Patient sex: M
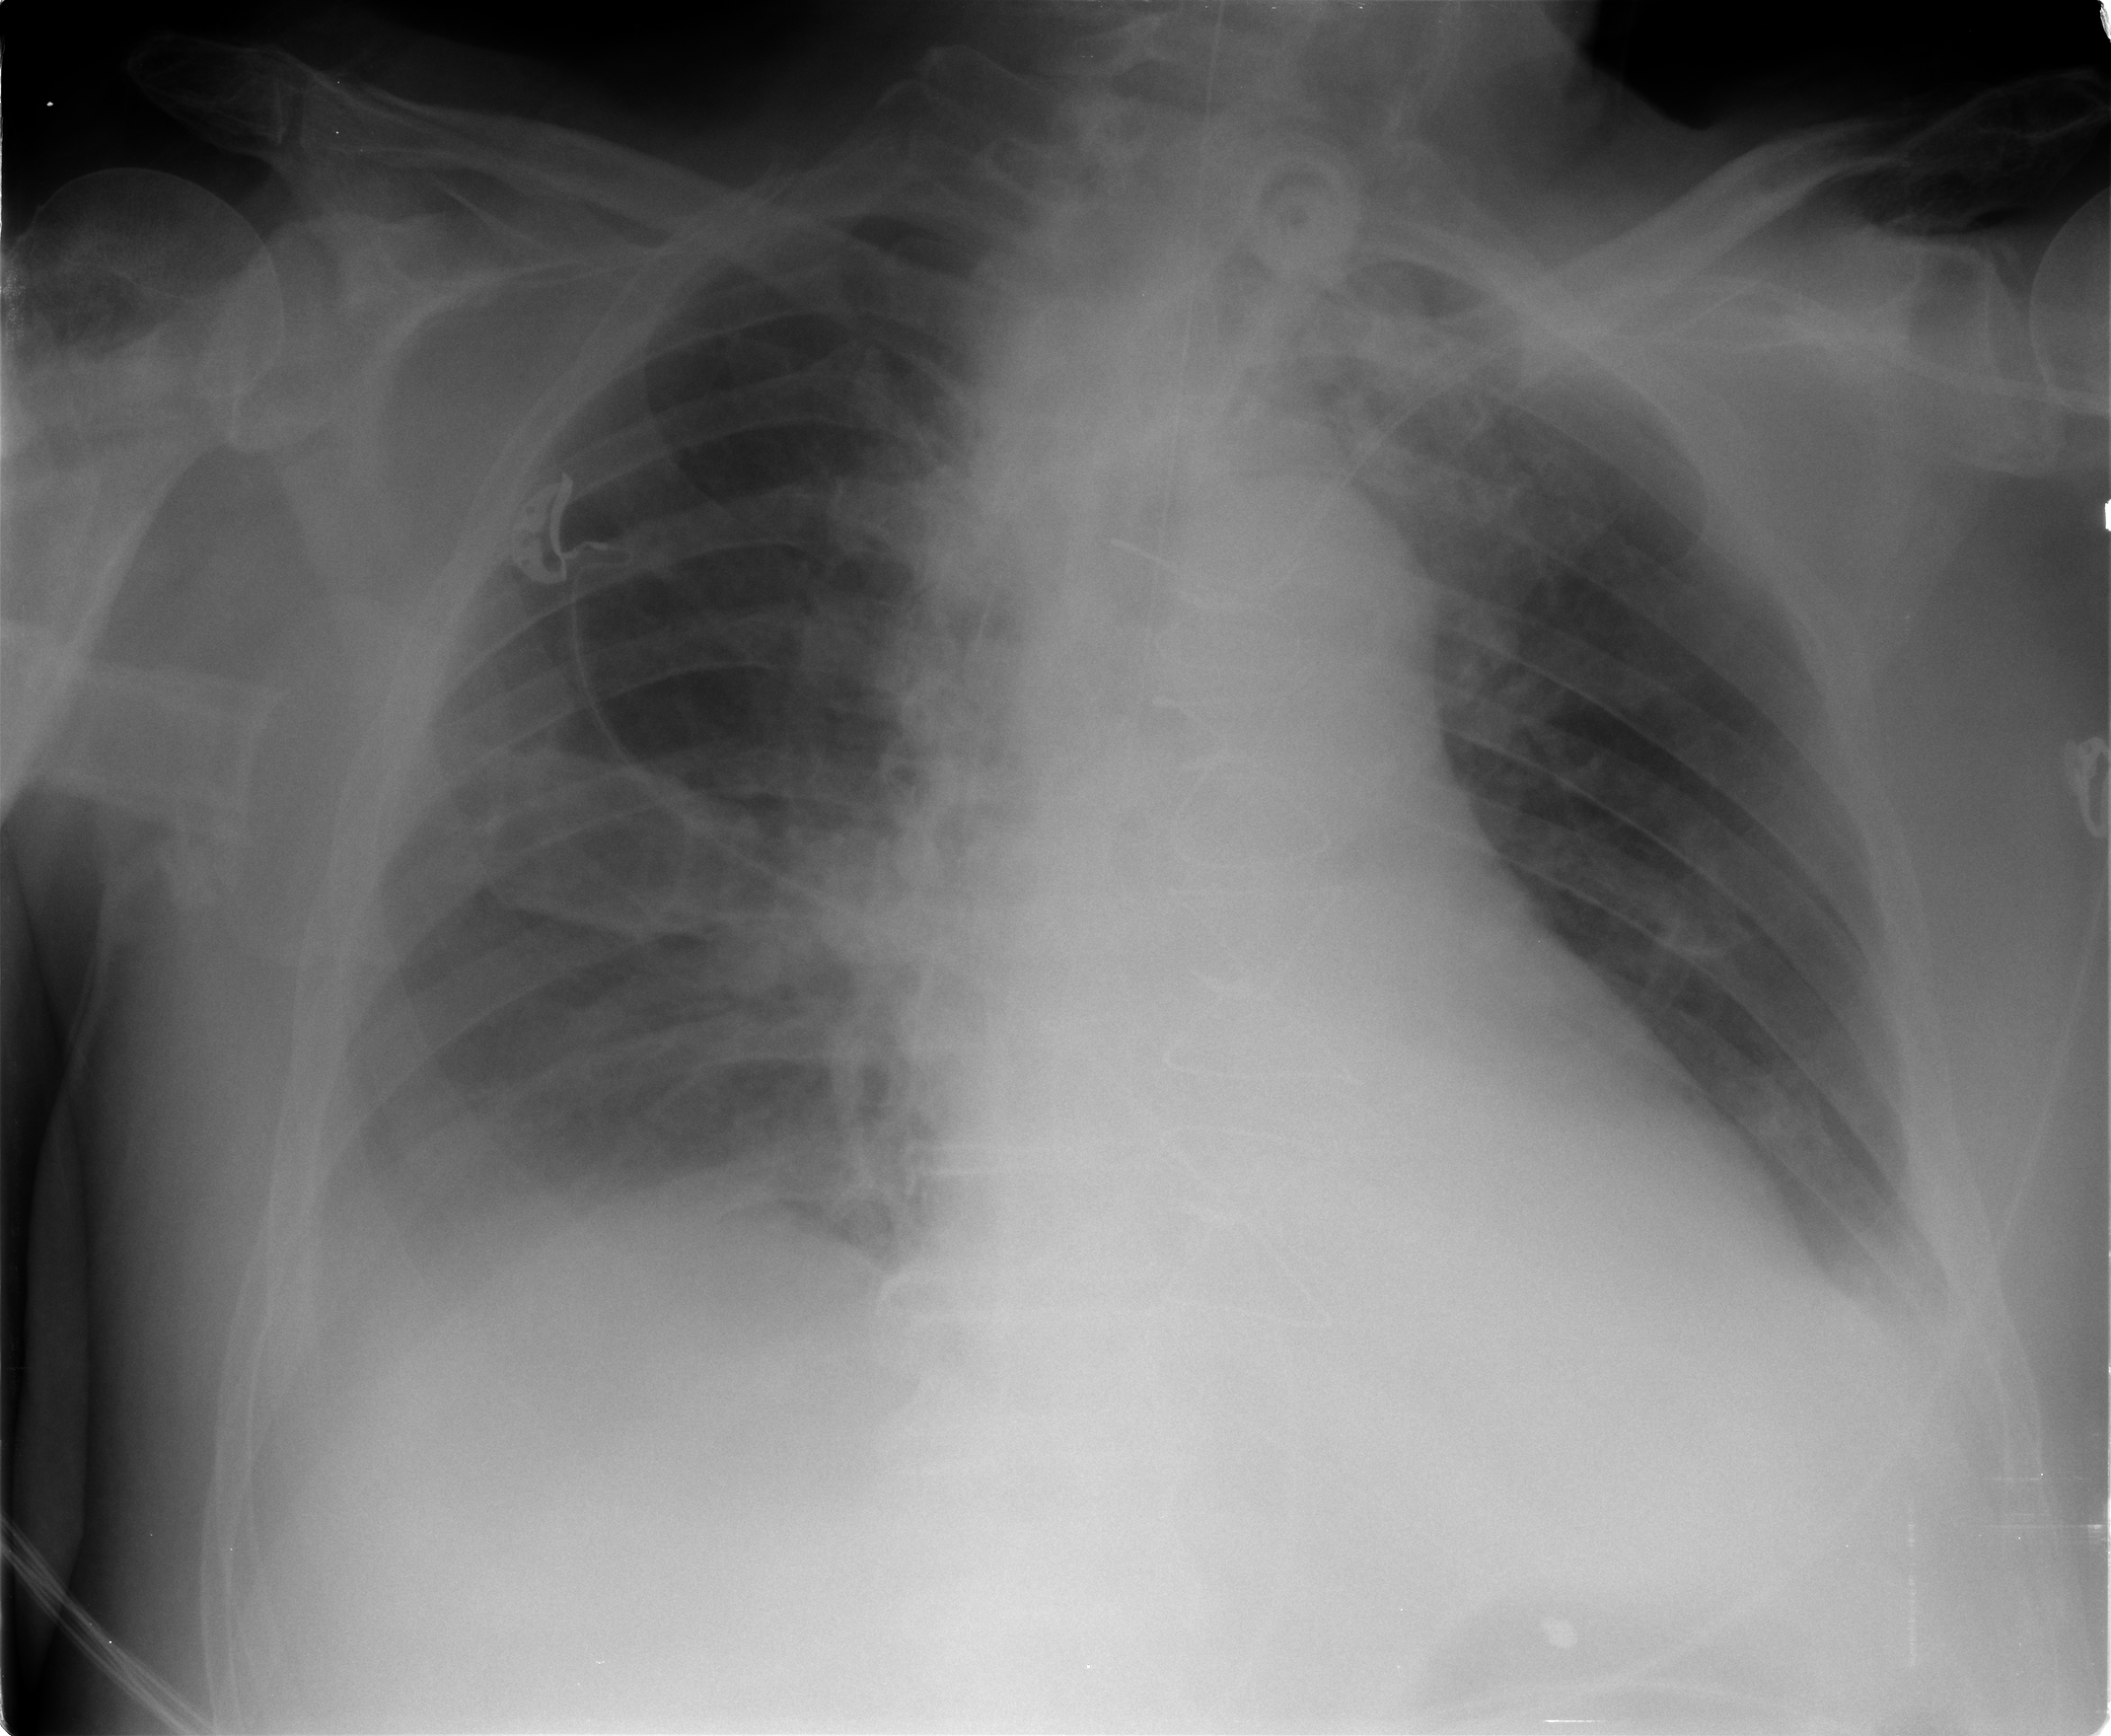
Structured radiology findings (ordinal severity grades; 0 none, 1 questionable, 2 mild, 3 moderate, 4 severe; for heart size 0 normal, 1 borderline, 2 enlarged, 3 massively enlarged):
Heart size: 2
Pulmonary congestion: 2
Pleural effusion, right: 2
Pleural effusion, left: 2
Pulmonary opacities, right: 0
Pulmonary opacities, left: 0
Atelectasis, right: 2
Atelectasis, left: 2